Field crop: maize
Growth stage: 2
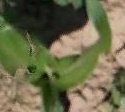
Species: maize